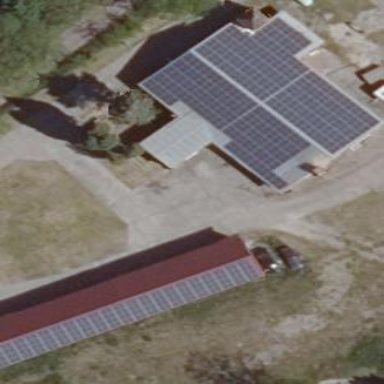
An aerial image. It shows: Solar photovoltaic panel generating electricity through small installation.